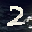
Label: 2